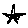
Label: star